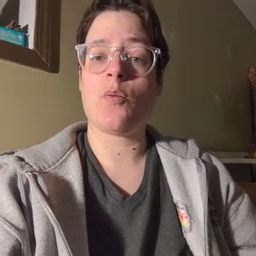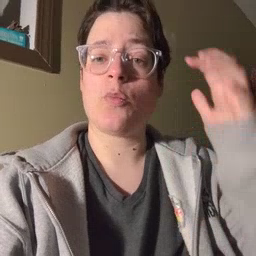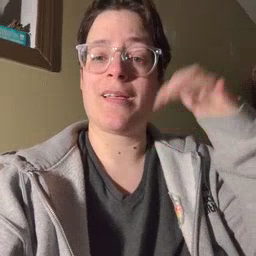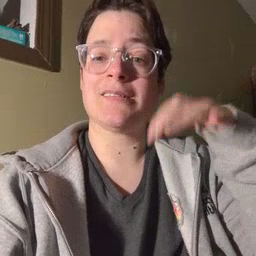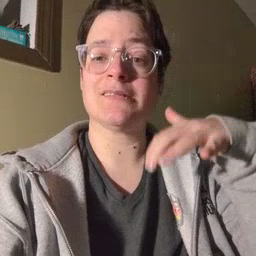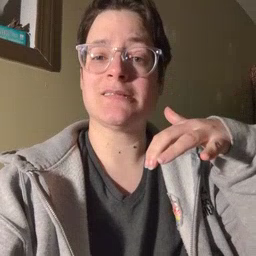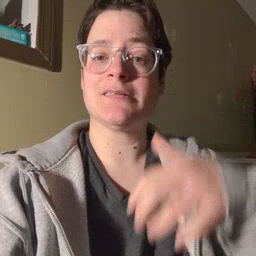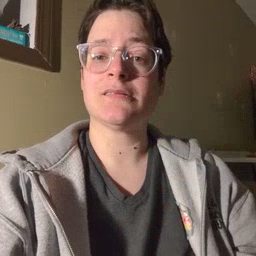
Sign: rain